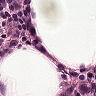
Metastatic tissue present: yes